Chest X-ray:
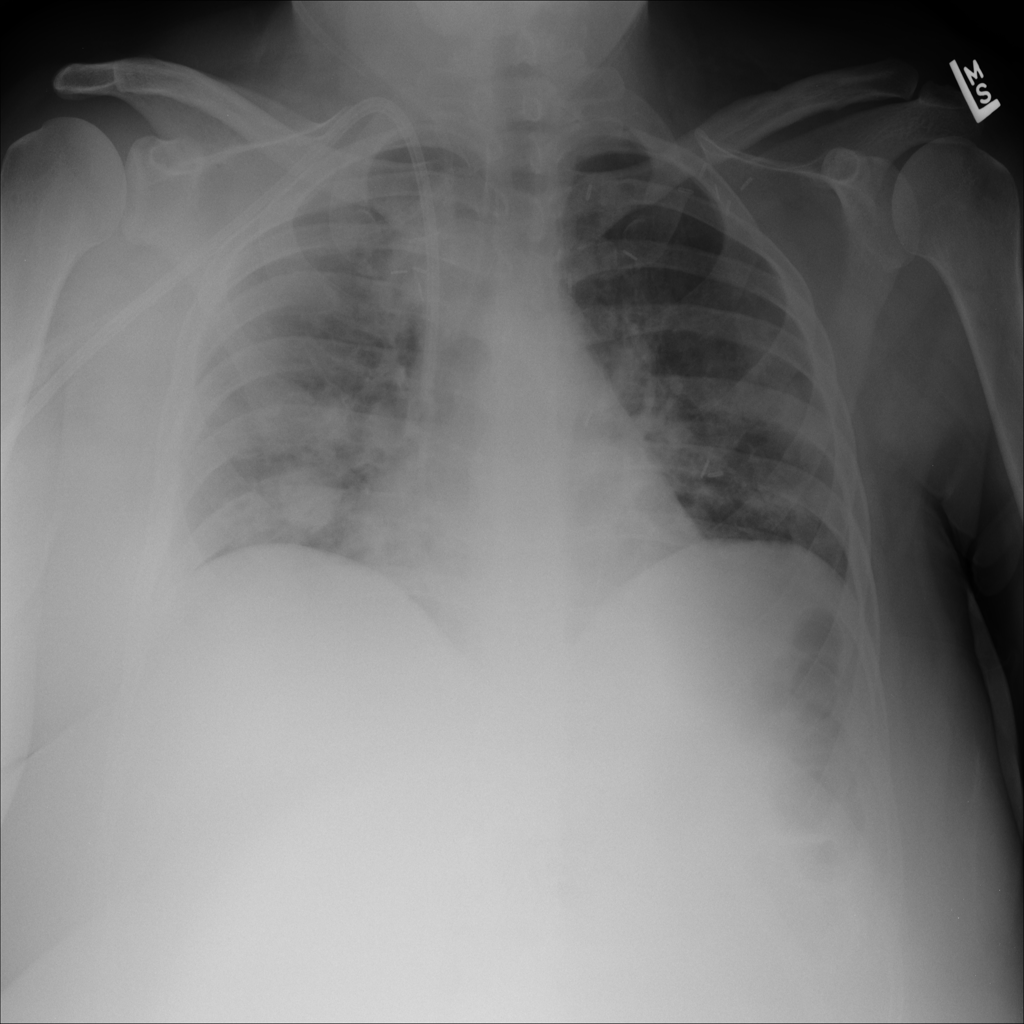
Findings: Effusion, Diffuse Nodule, Consolidation
No abnormal finding: no